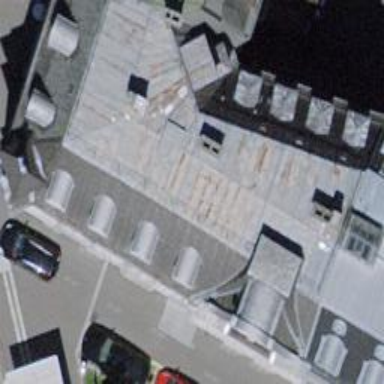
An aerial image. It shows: Building with gambrel roof.